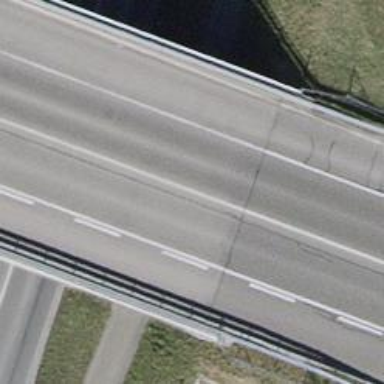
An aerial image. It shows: Primary highway bridge with asphalt surface and no sidewalk.